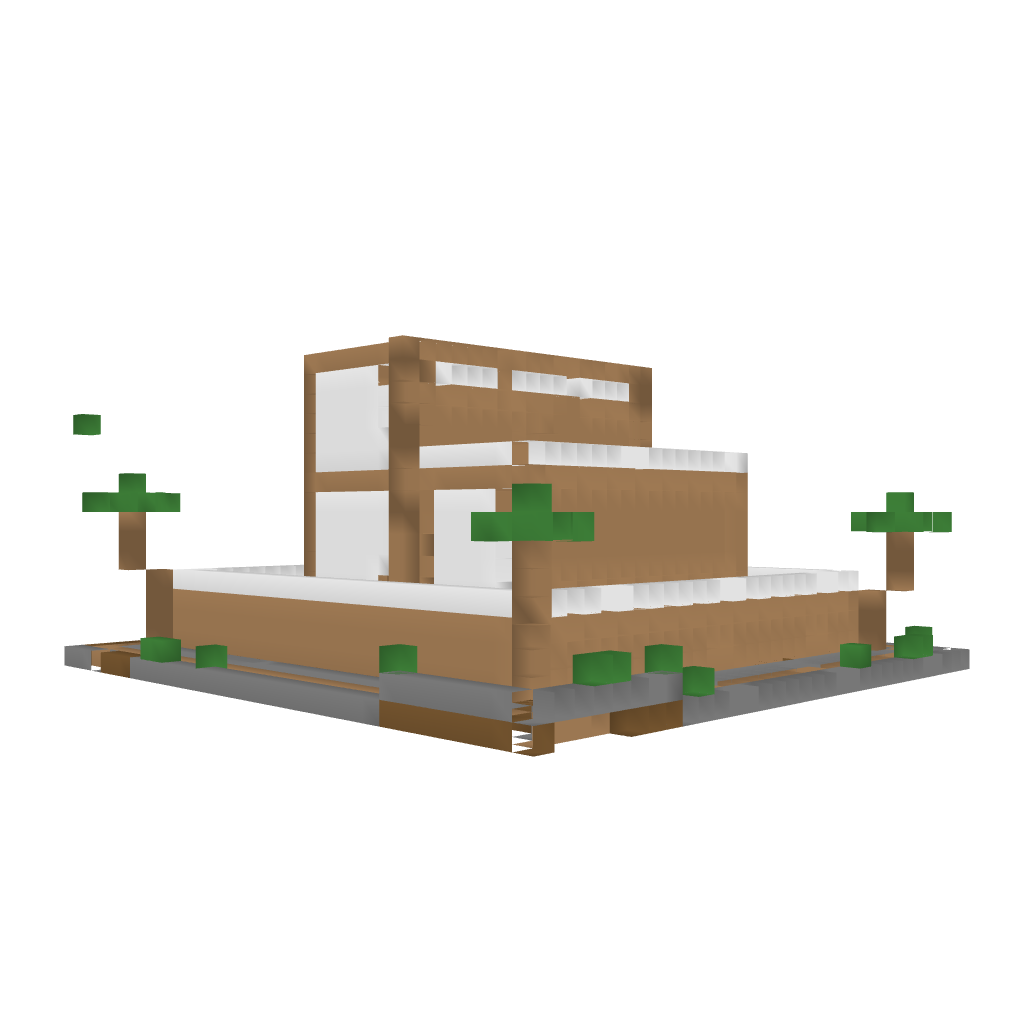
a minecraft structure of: Modern House good quality